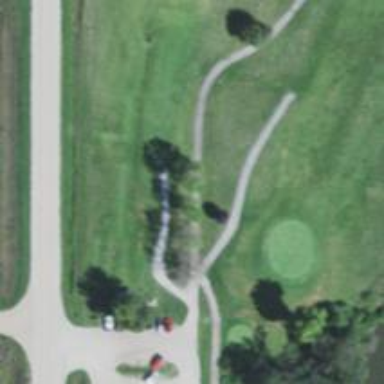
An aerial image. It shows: Pathway for golfing.